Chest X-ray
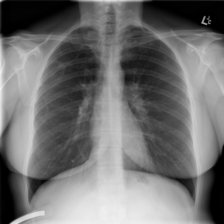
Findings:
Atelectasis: negative
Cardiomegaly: negative
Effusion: negative
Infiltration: negative
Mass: negative
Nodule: negative
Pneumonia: negative
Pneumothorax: negative
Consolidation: negative
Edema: negative
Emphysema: negative
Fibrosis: negative
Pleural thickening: negative
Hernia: negative